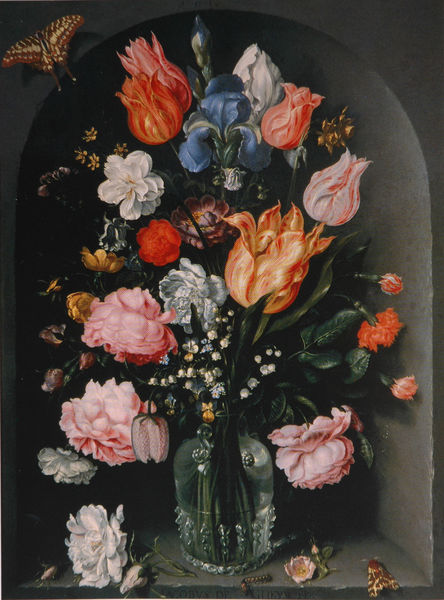
Titel: Blumenvase in einer Nische
Künstler: Jacques de Gheyn II
Standort: Den Haag
Institution: Mauritshuis
Schlagwörter: blau, blätter, dunkel, feder, flügel, gemälde, schatten, vogel, wasser, weiß, gelb, grün, komposition, ocker, blume, blumen, braun, bunt, fenster, glas, grau, hell, licht, orange, schmuck, schwarz, blüte, blüten, rose, rosen, rot, tier, tiere, beige, hochformat, flasche, wand, barock, federn, rahmen, stehen, stein, steine, tod, tot, holland, natur, boden, gold, kelch, blatt, rosa, rund, krug, stilleben, stillleben, vase, beine, klar, sommer, liegen, blumenvase, bogen, trocken, mauer, lila, violett, baby, schriftzug, bank, rundbogen, ölgemälde, dekoration, tulpen, aufrecht, dekor, verzierung, gestreift, altrosa, strauss, still, transparent, pfingstrose, frühling, blumenstrauss, bouquet, blütenblätter, kante, pink, stiel, tulpe, verblüht, wände, nature morte, stiele, vanitas, erker, nische, fühler, memento mori, vergänglichkeit, hängen, dunkelgrau, blumenstillleben, glasvase, stengel, dunkler hintergrund, insekten, lilie, nelke, schmetterling, stängel, sims, leben, glocke, hängend, verwelkt, knospe, knospen, iris, pfingstrosen, schwertlilie, bluten, glöckchen, blütenblatt, durchsichtig, veilchen, niederländer, konche, holländisch, blumenschmuck, niesche, insekt, schmetterlinge, blumenstilleben, käfer, narzisse, nelken, zeit, niederland, lilien, maiglöckchen, kreislauf, raupe, noppen, klarheit, blütenkelch, behälter, nachtfalter, falter, motte, motten, schneeglöckchen, vertiefung, glocken, blühten, anordnung, brueghel, blühtenblätter, glasgefäß, akelei, rosenblüten, holländer, geburt, tein, wölbung, morte, conche, niche, gesprenkelt, wassser, zyklus, behältnis, lebewesen, narzissen, krähe, verblühen, blumenstraus, arrangiert, aurikel, blütenzweig, blütenzweige, dahlie, glasnoppen, inskten, mauerniesche, mauernische, oeil, rosenblätter, rundbogennische, schachbrettblume, schwalbenschwanz, steinnische, straus, trompe, trompe l oeil, tulpenmanie, vanitasdarstellung, verzierte glasvase, osterglocken, blumem, pen, sa, auss, blumen vase wasser, hrblumenstrau0ß, trompe l'oleil, l'oei